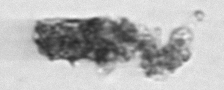
Label: fecal_pellet